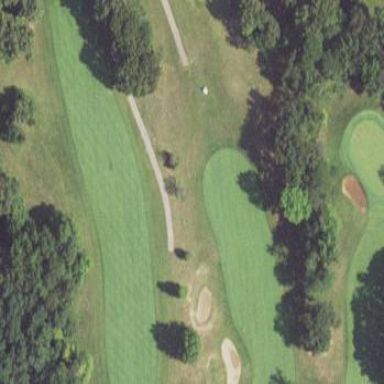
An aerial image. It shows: Golf fairway surrounded by grass.